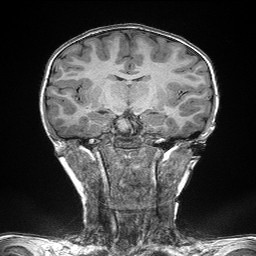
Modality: T1w
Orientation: sagittal
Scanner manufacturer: siemens
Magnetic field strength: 3 T
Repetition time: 2.3 s
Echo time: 0.00298 s